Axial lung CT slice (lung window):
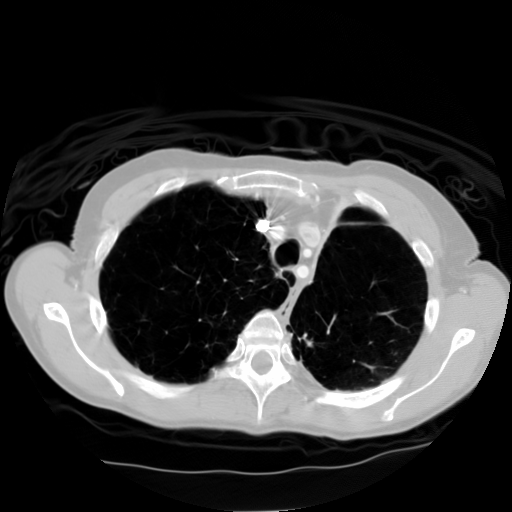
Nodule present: no